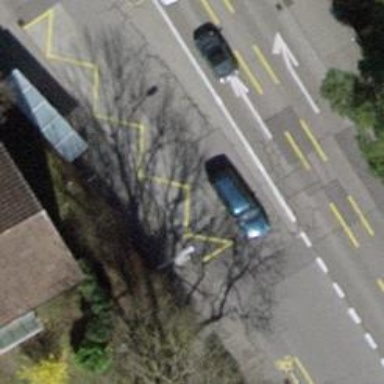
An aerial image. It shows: Public transport stop position.